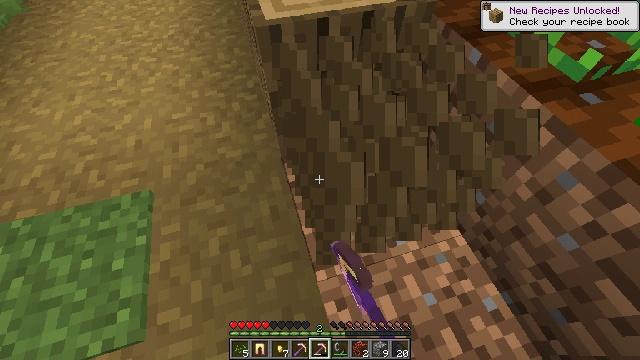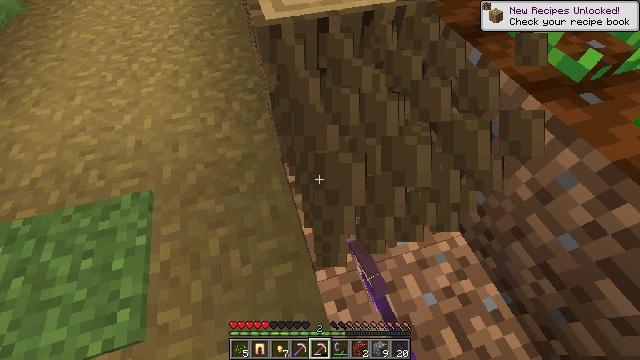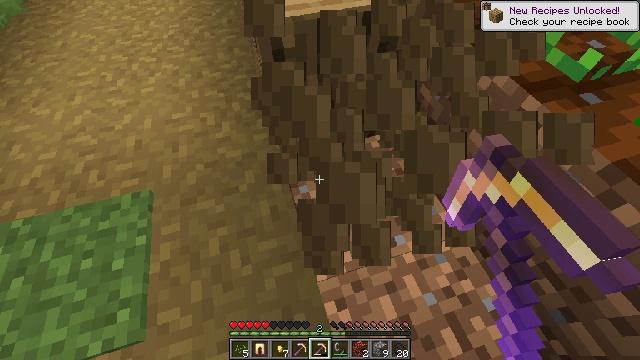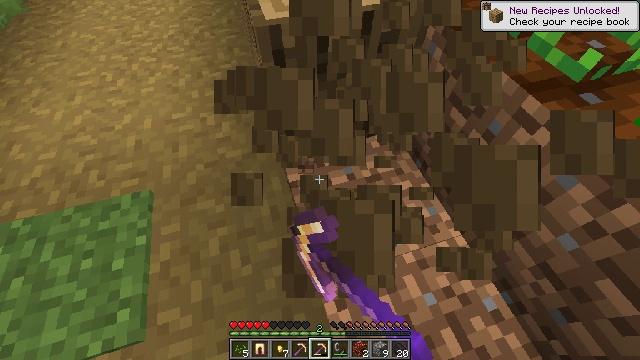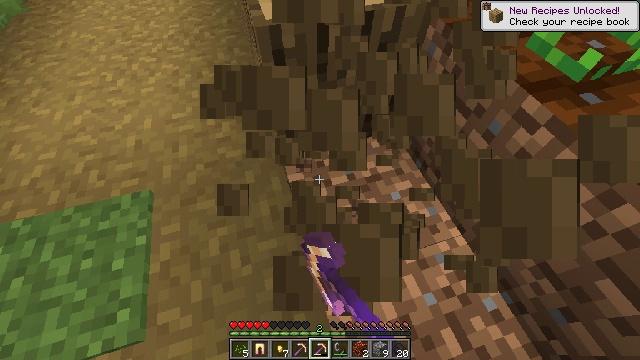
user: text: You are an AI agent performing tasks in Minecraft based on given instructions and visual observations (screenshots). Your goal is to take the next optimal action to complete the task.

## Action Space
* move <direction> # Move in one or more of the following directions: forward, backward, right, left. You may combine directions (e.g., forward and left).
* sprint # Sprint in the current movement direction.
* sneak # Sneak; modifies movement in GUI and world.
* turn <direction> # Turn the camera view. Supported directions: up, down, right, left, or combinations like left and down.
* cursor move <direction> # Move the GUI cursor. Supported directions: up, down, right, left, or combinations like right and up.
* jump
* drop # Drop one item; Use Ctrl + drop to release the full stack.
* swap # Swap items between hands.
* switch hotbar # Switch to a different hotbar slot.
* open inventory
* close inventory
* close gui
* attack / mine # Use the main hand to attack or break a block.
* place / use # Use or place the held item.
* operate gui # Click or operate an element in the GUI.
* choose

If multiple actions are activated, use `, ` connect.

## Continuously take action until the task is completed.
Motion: motion action
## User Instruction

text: Cut down the tree and harvest oak logs.
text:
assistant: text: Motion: attack / mine
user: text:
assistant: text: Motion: attack / mine
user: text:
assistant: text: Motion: attack / mine
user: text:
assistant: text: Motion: attack / mine
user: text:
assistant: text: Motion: no_op